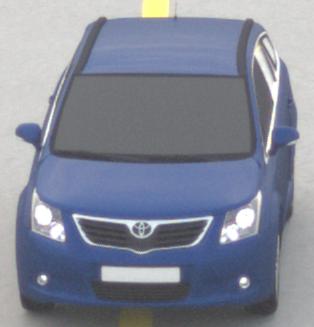
Make: Toyota
Model: Avensis 1.6
Detailed model: Avensis (T27) Notch Back
Model produced from: 2009/01
Model produced until: 2010/08
Doors: 4
Color: blue
Road condition: dry road
Daytime: morning or afternoon
Contrast: low contrast